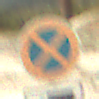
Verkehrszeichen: AbsolutesHalteverbot
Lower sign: MehrspurigeFahrzeugeFrei3
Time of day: Midday
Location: Outdoor (Beach)
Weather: PartlyCloudy
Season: NotSpecified
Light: Natural